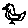
Label: bird